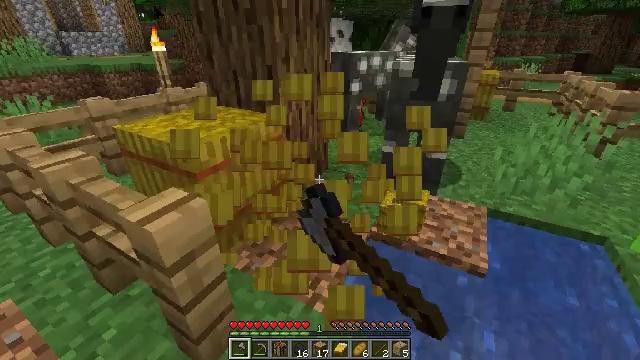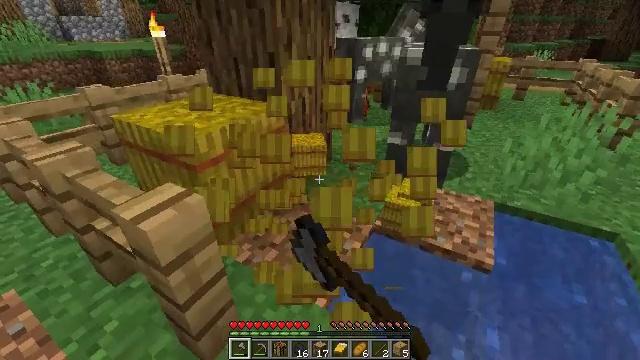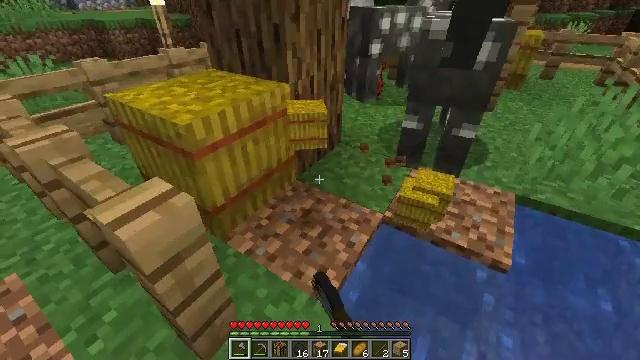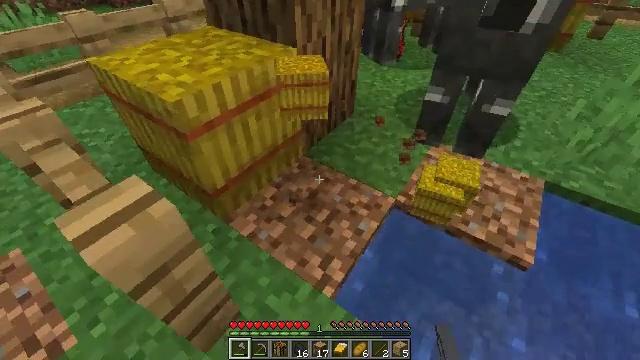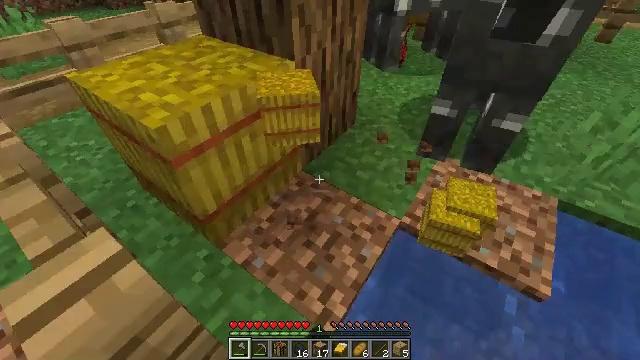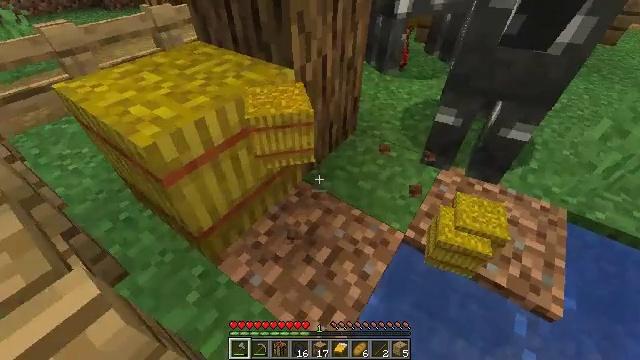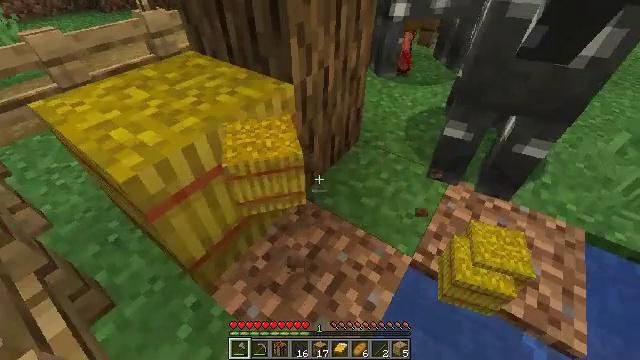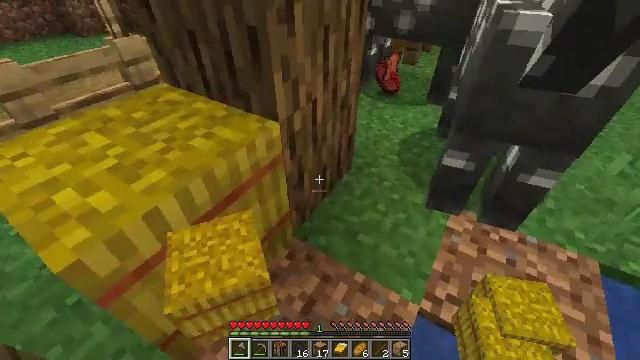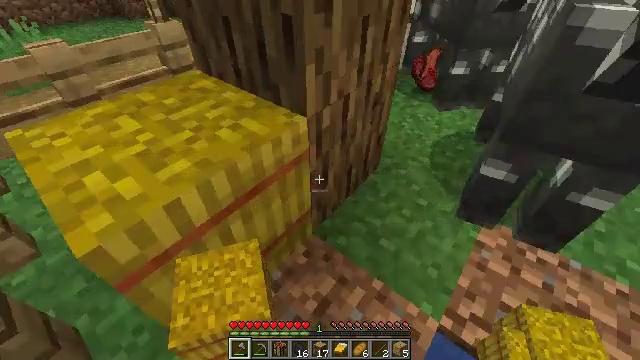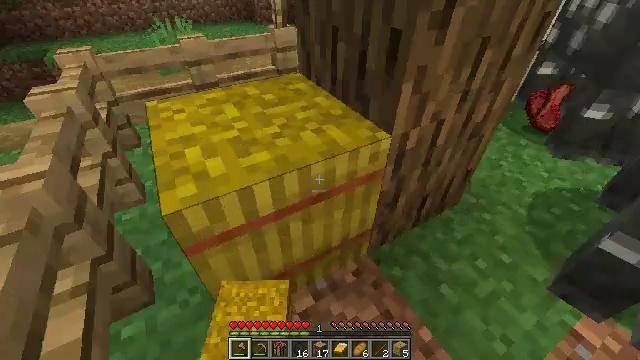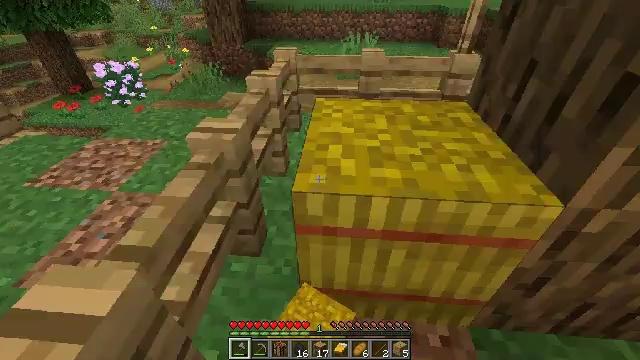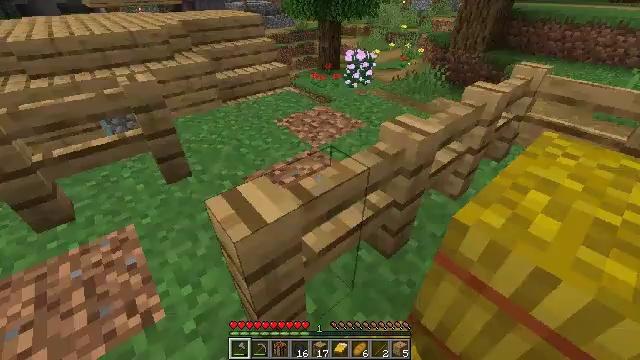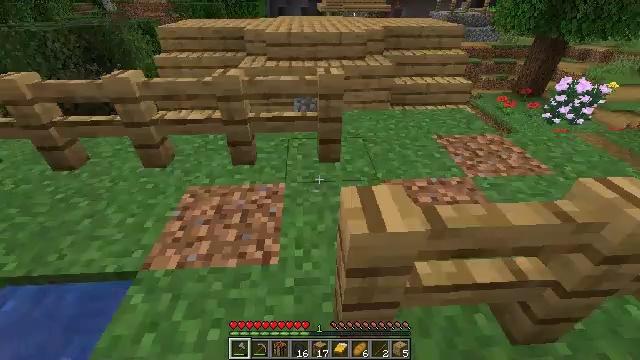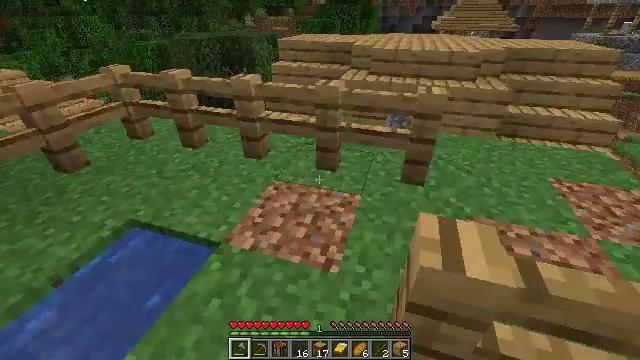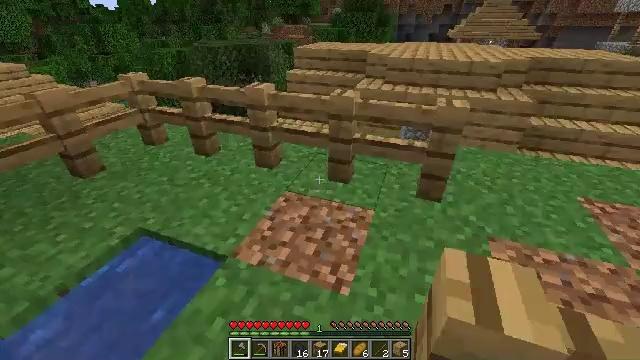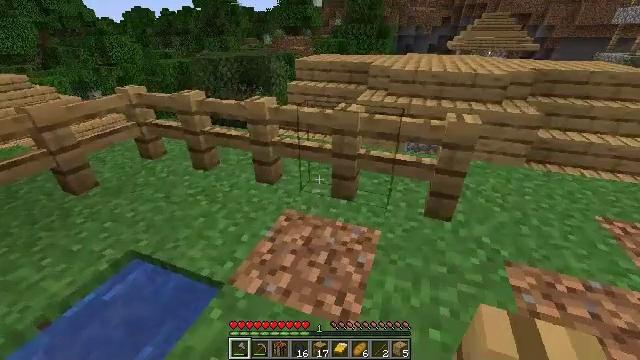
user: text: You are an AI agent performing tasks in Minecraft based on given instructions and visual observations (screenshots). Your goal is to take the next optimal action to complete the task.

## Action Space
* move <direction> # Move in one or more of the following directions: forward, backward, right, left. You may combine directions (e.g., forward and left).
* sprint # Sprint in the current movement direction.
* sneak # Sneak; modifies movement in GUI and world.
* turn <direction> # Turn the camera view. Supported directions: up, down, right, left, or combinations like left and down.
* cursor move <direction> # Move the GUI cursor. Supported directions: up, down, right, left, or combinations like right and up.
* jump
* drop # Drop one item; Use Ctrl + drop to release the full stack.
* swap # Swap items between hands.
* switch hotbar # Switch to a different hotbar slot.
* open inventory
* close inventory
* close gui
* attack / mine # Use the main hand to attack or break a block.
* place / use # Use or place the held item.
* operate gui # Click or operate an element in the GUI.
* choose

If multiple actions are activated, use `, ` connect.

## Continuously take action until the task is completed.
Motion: motion action
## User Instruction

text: Mine the grass path to create a new path.
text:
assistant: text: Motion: move forward, turn down, attack / mine
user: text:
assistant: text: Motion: move forward, turn left and down, attack / mine
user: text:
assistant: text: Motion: move forward, turn left and down, attack / mine
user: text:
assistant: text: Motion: move forward
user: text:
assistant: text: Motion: move forward
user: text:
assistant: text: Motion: move forward
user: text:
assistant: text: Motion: turn right and up
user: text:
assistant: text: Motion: turn left and down
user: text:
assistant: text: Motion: turn left and up
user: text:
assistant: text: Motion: turn left and up
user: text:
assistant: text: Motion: turn left
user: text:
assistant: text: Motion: turn left and up
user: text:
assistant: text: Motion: move forward, turn left and up
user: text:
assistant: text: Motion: move forward, turn left and up
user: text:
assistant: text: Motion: move forward, sprint, turn up
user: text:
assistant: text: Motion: move forward, sprint
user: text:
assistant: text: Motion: move forward, sprint
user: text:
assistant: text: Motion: move forward, sprint
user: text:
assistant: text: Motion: move forward, sprint, turn right
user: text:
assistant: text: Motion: move forward, sprint, turn right
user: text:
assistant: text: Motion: move forward, sprint, turn right and down
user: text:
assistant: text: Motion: move forward, sprint, turn right and down
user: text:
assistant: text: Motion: move forward, sprint, turn right and up
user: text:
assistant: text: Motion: move forward, sprint, turn right and up
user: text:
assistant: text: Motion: move forward, sprint, turn right
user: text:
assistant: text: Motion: move forward, sprint
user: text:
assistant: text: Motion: move forward, sprint
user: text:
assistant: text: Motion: move forward, sprint
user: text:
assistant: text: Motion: move forward, sprint, turn left
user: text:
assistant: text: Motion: move forward, sprint, turn left